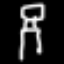
Label: chair